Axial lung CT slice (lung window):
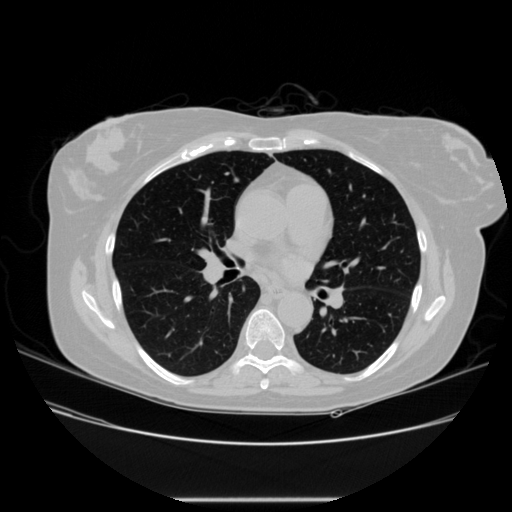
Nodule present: no